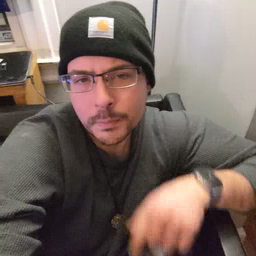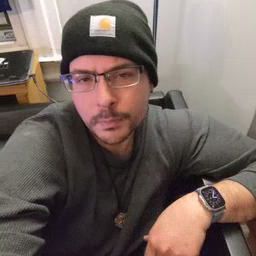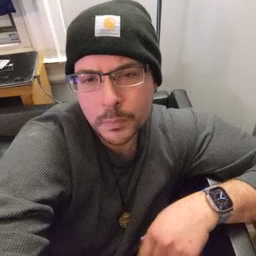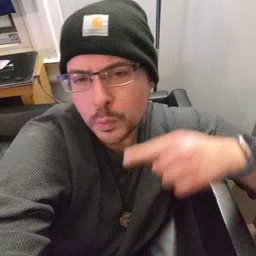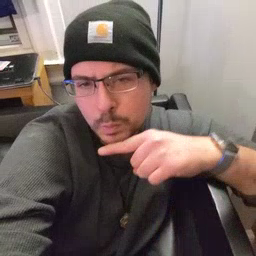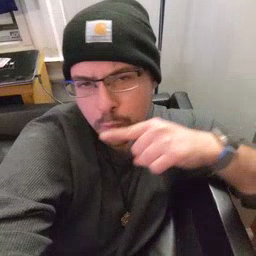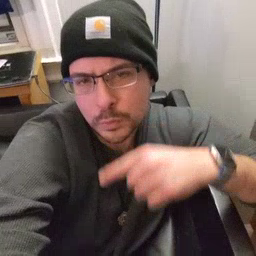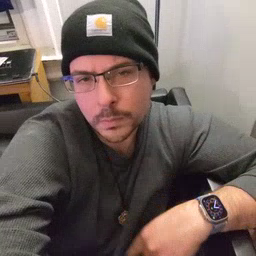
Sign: toothbrush